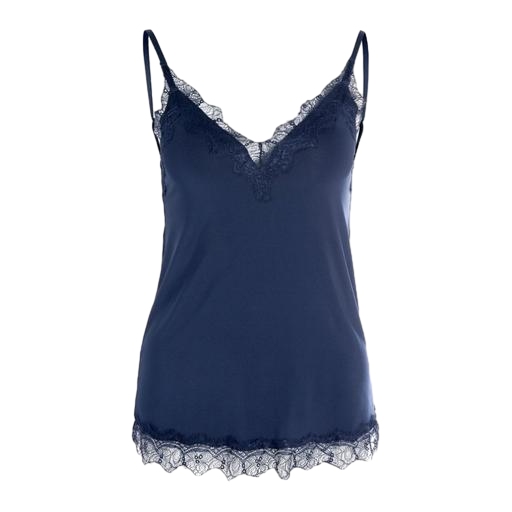
blue lace tank top, blue lace-insert vest, blue lace-accented top, white background